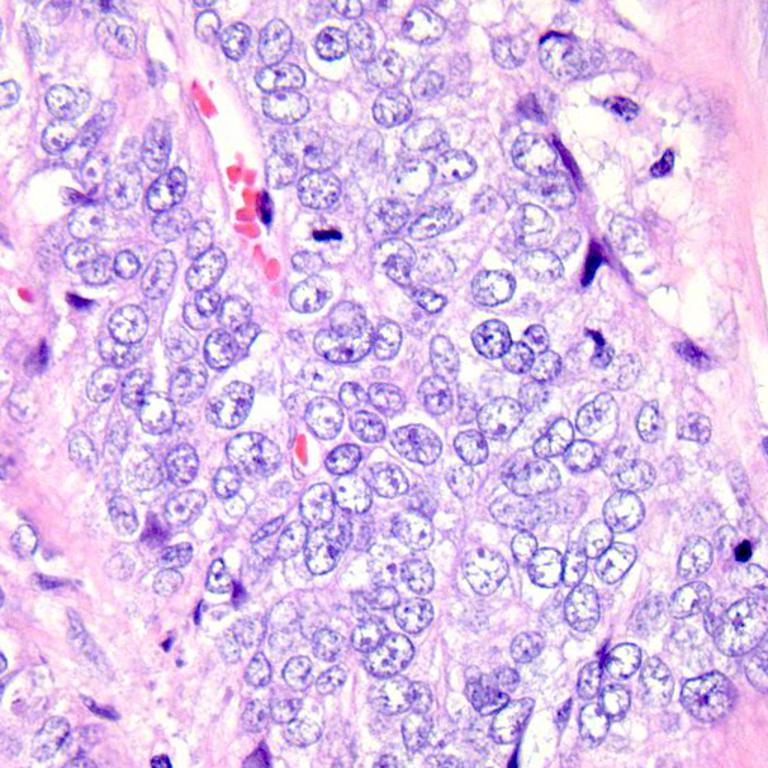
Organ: colon
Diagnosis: adenocarcinomas